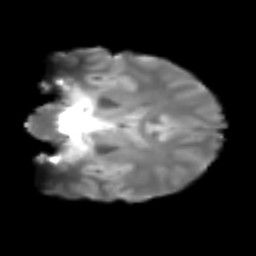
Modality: T2w
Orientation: coronal
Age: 22
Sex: female
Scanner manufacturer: siemens
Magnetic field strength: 3 T
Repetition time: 2.3 s
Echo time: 0.085 s